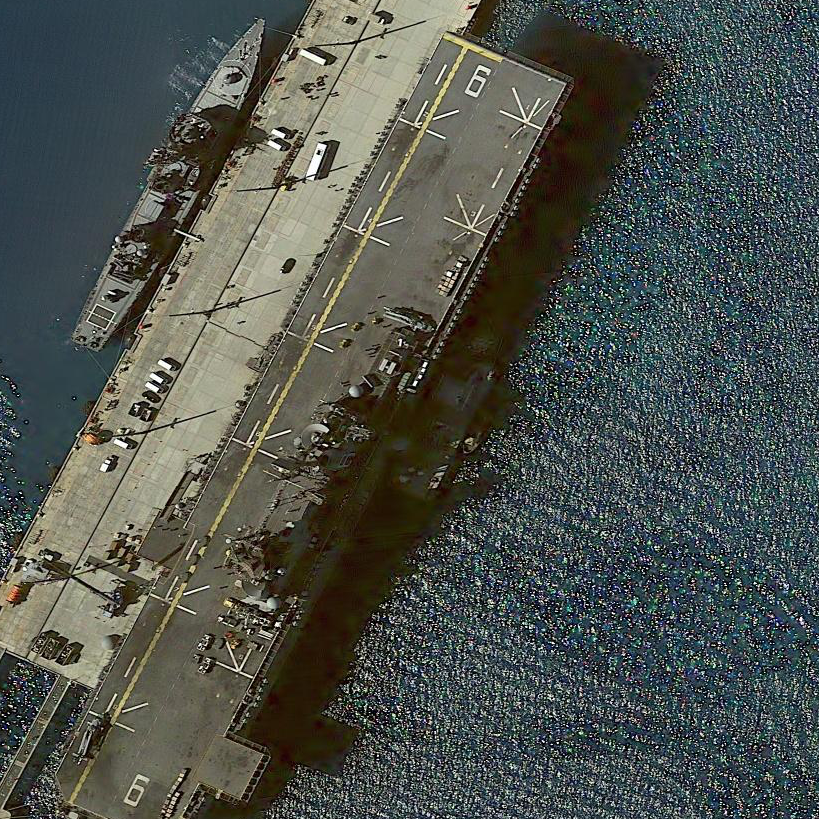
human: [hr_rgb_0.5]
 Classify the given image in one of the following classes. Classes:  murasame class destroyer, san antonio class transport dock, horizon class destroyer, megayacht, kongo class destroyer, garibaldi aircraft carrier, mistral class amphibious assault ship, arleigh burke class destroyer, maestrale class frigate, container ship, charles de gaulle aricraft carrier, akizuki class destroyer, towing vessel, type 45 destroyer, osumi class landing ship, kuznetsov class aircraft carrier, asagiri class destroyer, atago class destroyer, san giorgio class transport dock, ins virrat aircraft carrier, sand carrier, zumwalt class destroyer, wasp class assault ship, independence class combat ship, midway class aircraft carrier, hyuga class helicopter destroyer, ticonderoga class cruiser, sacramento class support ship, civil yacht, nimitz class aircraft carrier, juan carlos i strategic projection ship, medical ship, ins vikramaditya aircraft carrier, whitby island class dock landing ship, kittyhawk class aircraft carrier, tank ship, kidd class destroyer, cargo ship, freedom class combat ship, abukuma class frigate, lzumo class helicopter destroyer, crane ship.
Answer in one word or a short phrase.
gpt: Wasp class assault ship